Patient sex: M
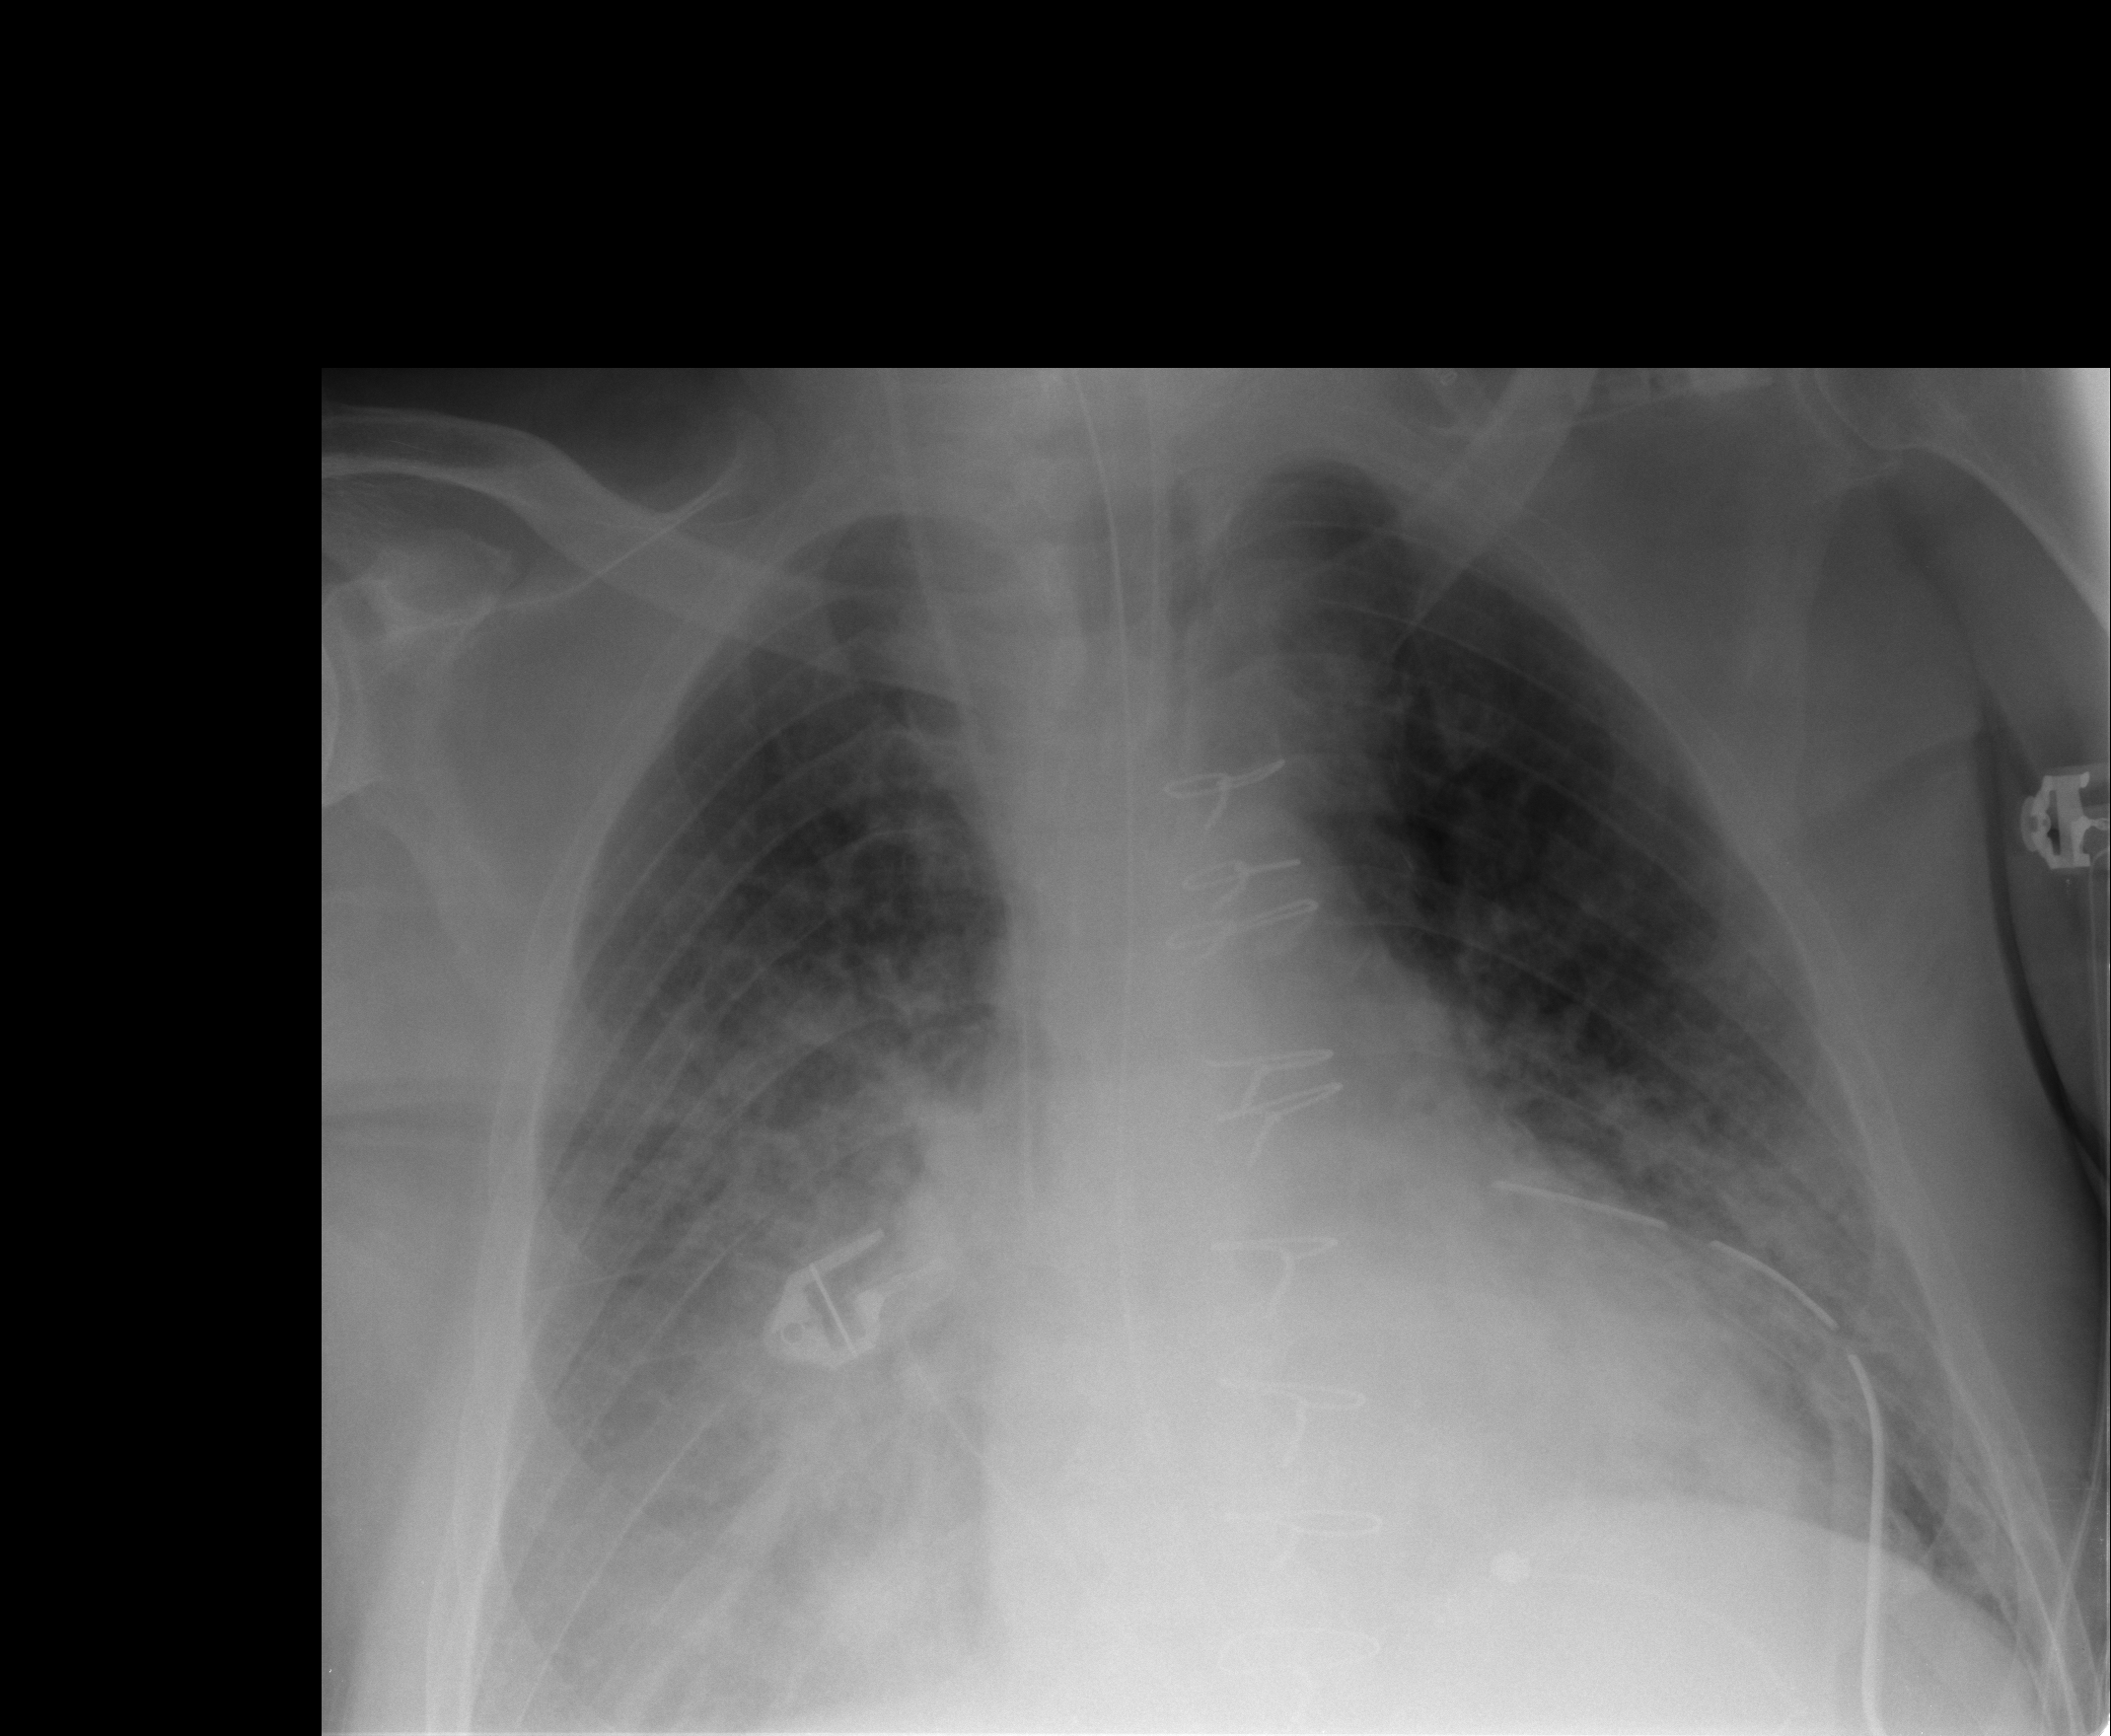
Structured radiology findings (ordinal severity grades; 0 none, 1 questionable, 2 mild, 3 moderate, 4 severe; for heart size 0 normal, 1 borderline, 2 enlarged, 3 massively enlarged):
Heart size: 0
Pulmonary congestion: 1
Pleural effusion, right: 2
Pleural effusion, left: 0
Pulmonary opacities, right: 2
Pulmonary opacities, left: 0
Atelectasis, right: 2
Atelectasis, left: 2